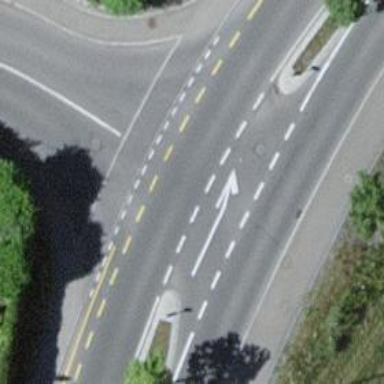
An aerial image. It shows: Unmarked road crossing.